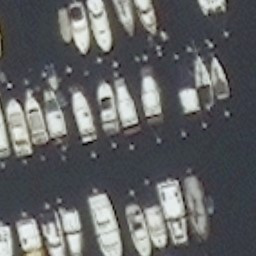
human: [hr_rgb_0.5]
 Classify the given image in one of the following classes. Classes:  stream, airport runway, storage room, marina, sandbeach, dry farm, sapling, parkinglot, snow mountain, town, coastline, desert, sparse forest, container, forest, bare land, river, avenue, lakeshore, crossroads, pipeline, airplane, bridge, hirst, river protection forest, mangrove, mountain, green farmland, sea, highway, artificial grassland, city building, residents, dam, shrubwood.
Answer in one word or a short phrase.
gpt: marina